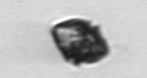
Label: Kryptoperidinium_triquetrum